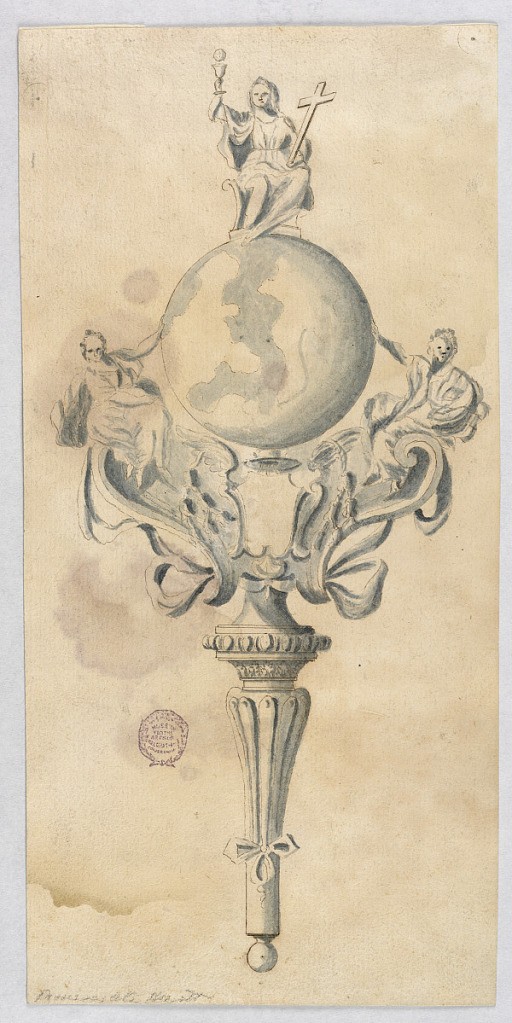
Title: Project for a Mace
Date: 1720–1740
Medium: Pen and ink, brush and watercolor on paper
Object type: Drawing
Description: The upper part of the shaft is ribbed with a bow knot at bottom. At center, two women sit upon scrolls, supporting a globe showing Italy. On top, fits Faith or Religion holding a cross in the left hand and a chalice with the host in the right.